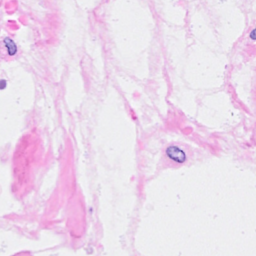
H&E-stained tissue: Breast